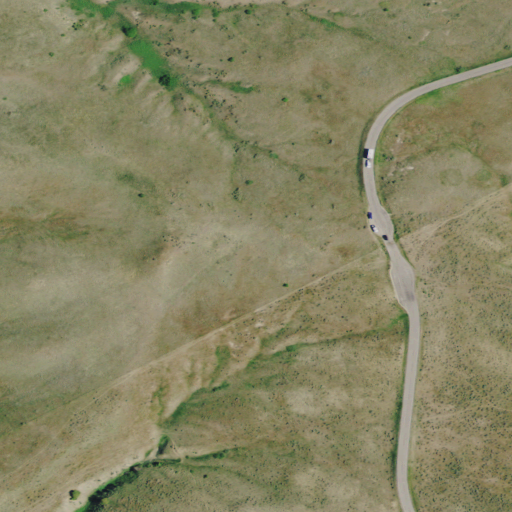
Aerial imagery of ridge(s) in Montana named Greasy Grass Ridge containing grassland, shrub, and open development